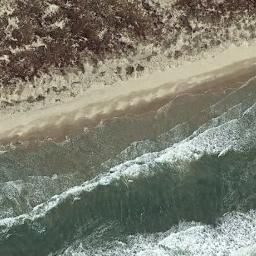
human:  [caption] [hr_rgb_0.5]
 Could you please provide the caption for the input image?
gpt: Light sandy beach covered with brown vegetation and gray-blue water .

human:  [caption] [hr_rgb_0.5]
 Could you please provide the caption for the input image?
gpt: The waves of the dark green seawater wash the rocks .

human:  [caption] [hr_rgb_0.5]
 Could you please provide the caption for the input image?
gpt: The sea by the beach is blue .

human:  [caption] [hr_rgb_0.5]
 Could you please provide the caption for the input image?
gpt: The beach with brown sand and the land next to the beach is covered with some plants .

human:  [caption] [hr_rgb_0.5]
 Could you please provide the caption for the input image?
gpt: There are water marks on the beach .